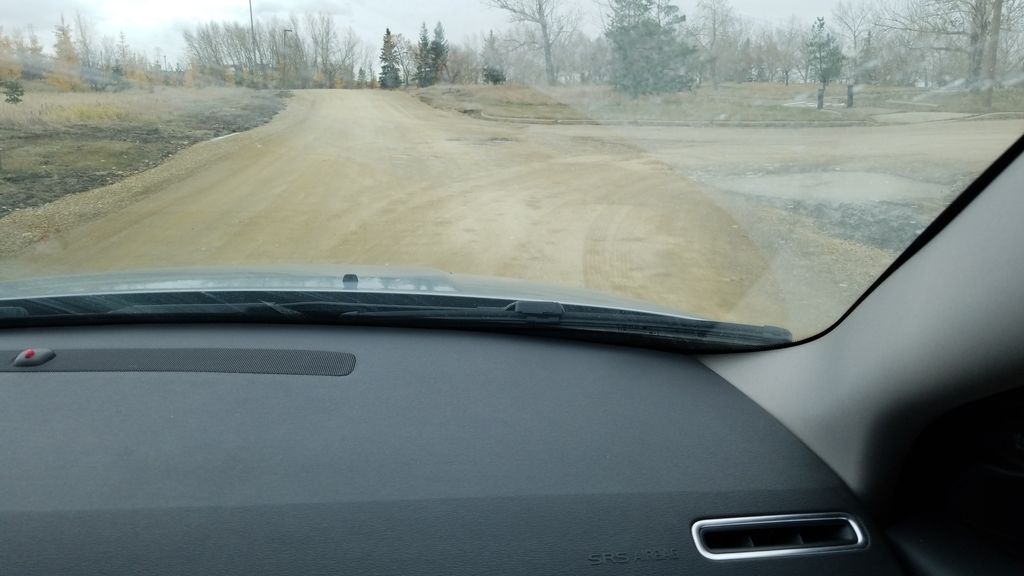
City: edmonton